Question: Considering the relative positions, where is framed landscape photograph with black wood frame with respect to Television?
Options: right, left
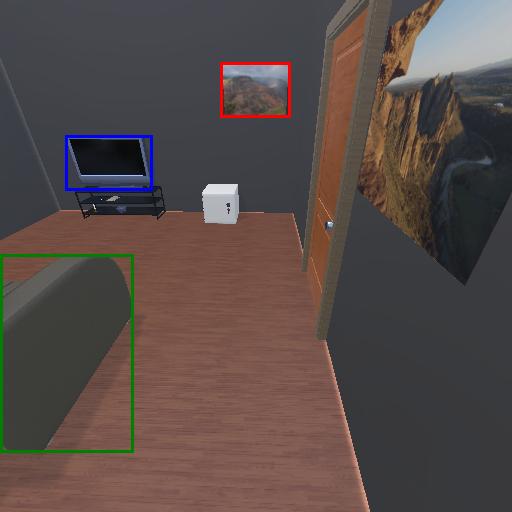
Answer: right